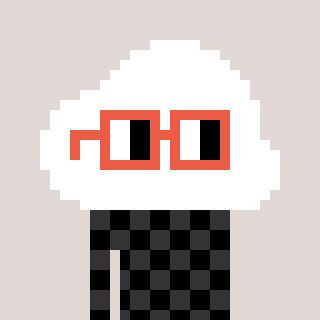
a pixel art character with square orange glasses, a cloud-shaped head and a grayscale-colored body on a warm background